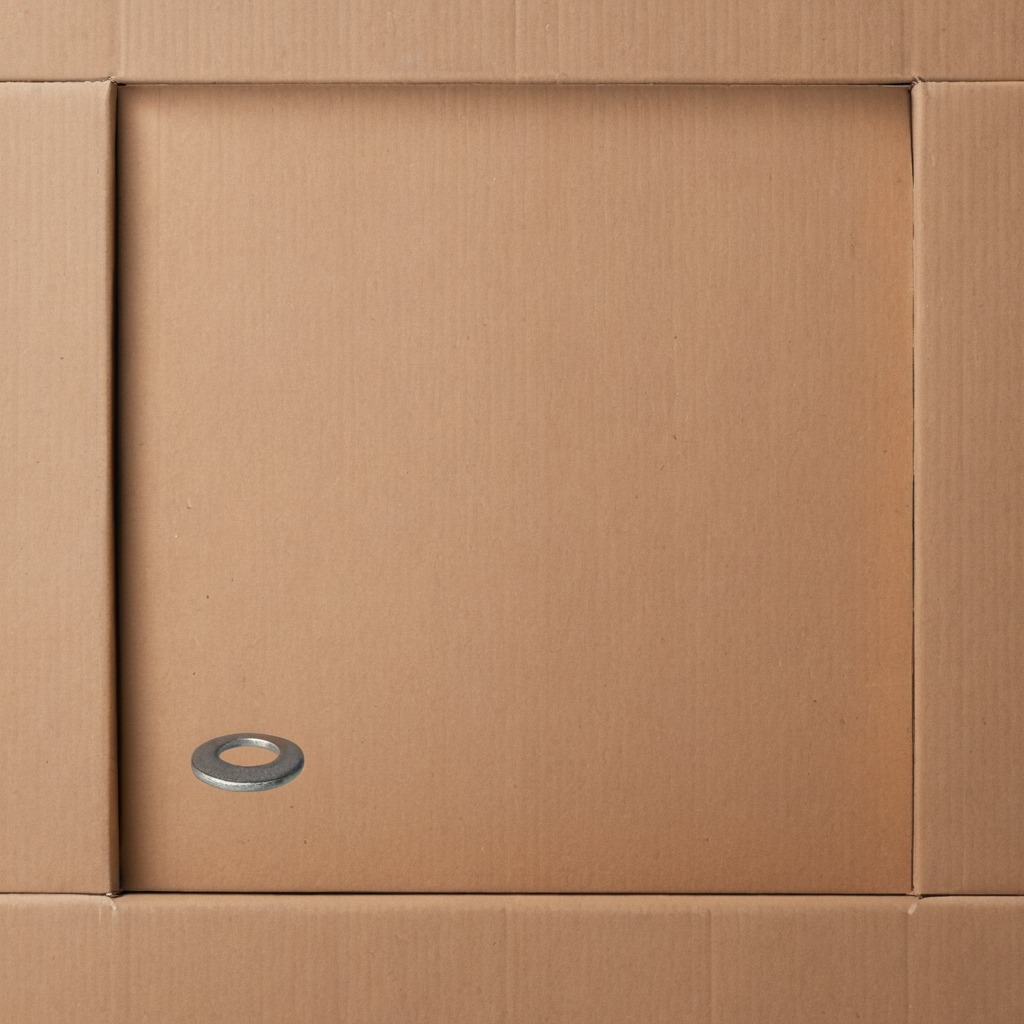
A flat metal washer is lying on the cardboard box surface in the outdoor workshop during daytime bright natural light soft shadows slightly creased but